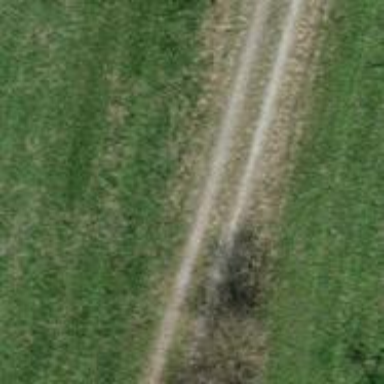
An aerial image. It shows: Unpaved track road with grade3 tracktype.